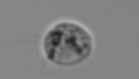
Label: Amoeba